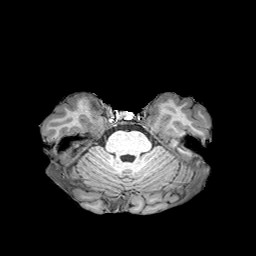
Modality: T1w
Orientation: coronal
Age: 21
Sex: male
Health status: healthy